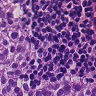
Metastatic tissue present: yes